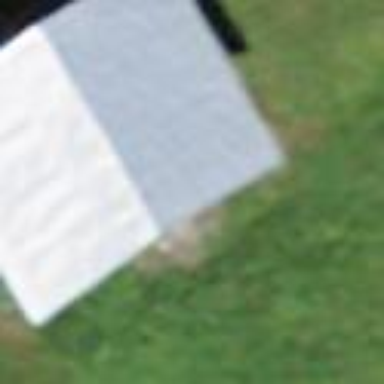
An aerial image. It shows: Shed.